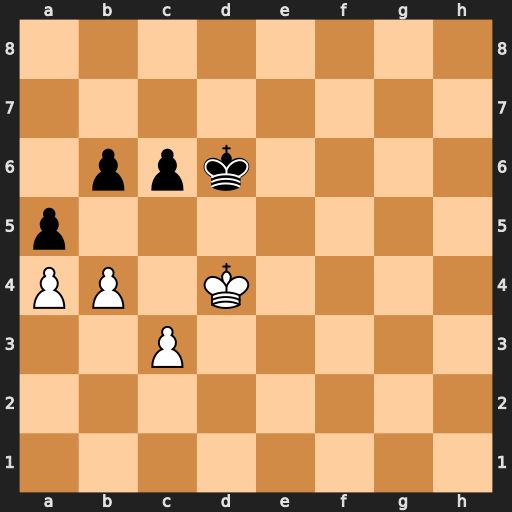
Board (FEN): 8/8/1ppk4/p7/PP1K4/2P5/8/8
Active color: w
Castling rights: -
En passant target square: -
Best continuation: bxa5 bxa5 Kc4